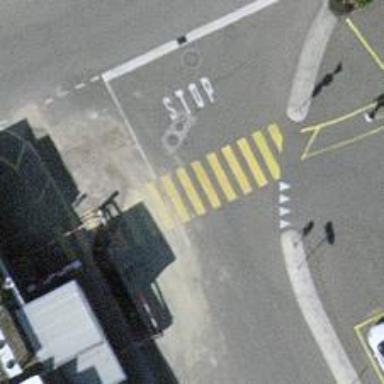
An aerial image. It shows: Uncontrolled zebra crossing on the road.